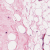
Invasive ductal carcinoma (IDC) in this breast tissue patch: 0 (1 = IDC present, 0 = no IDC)